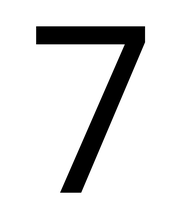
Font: Poppins-Regular